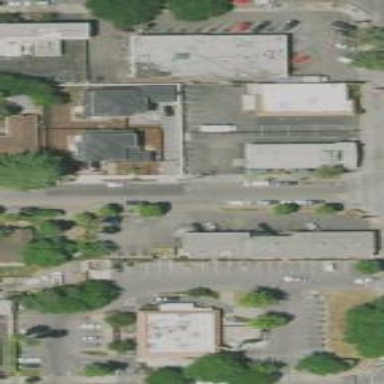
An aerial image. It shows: Retail area.